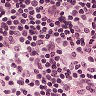
Metastatic tissue present: no